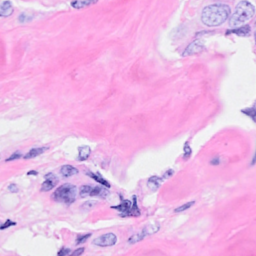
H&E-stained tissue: Breast